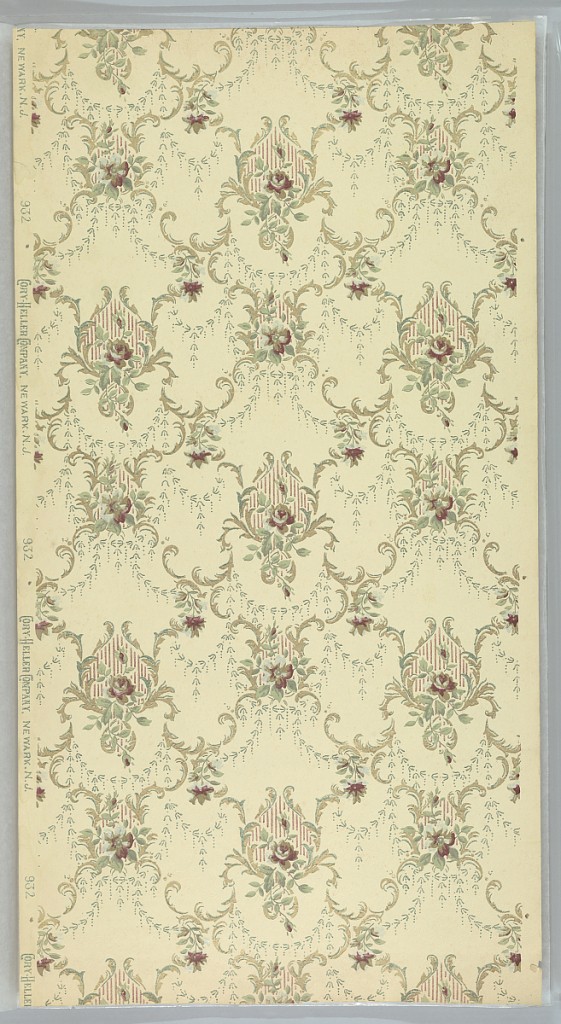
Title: Sidewall
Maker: Cory-Heller Company
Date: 1905–1915
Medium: Machine-printed paper, textured
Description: Foliate medallions having a striped fill, each containing a rose and rose bud, connected to adjoining medallions by foliate scrolls and bellflower swags. Printed in green, metallic gold and brown on light yellow or tan ground.